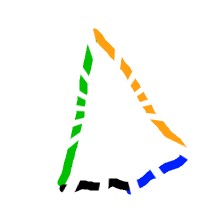
Shape: kite